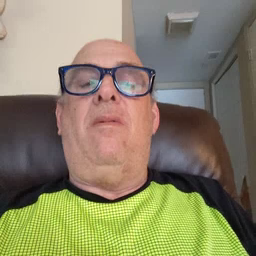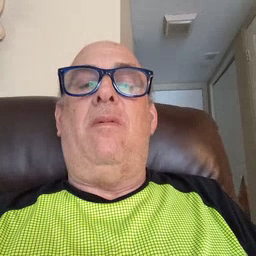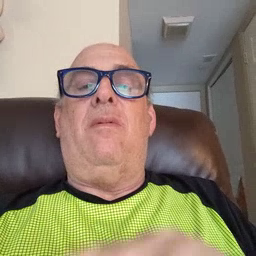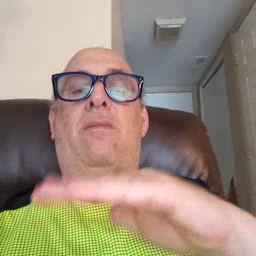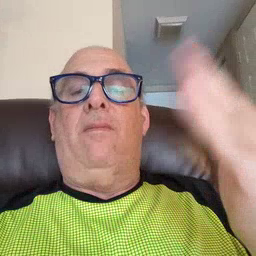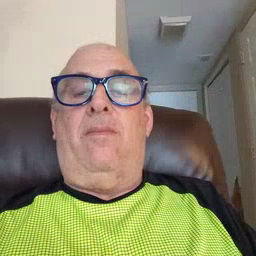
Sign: open